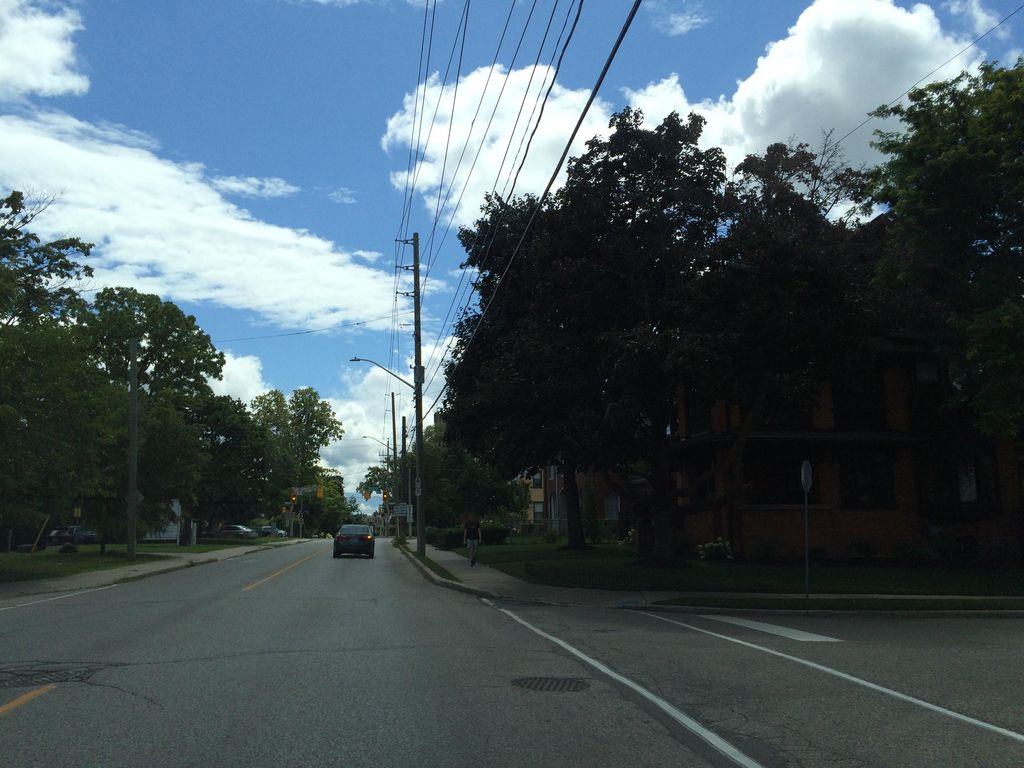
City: kitchener-waterloo